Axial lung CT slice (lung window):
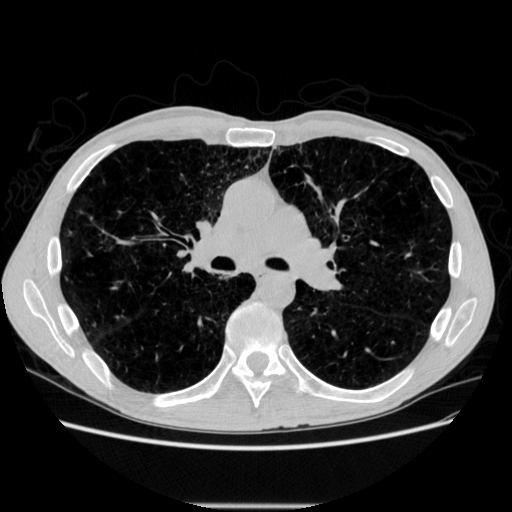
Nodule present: no